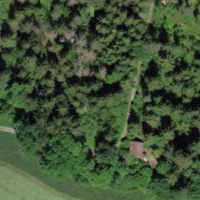
EUNIS habitat code: 44
Species observed at this site:
Prunus padus
Tussilago farfara